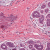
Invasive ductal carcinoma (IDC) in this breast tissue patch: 0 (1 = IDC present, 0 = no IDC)